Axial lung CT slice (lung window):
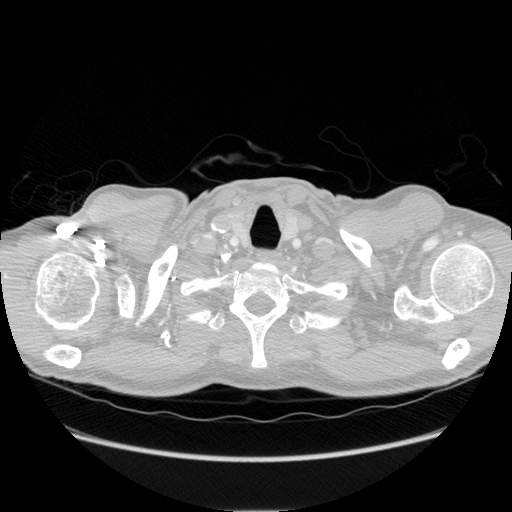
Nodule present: no